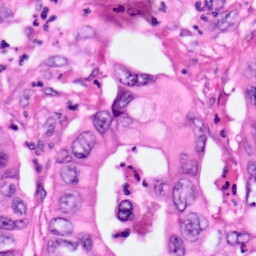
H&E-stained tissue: Pancreatic